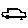
Label: car